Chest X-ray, PA view. Patient: 32 years old, sex M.
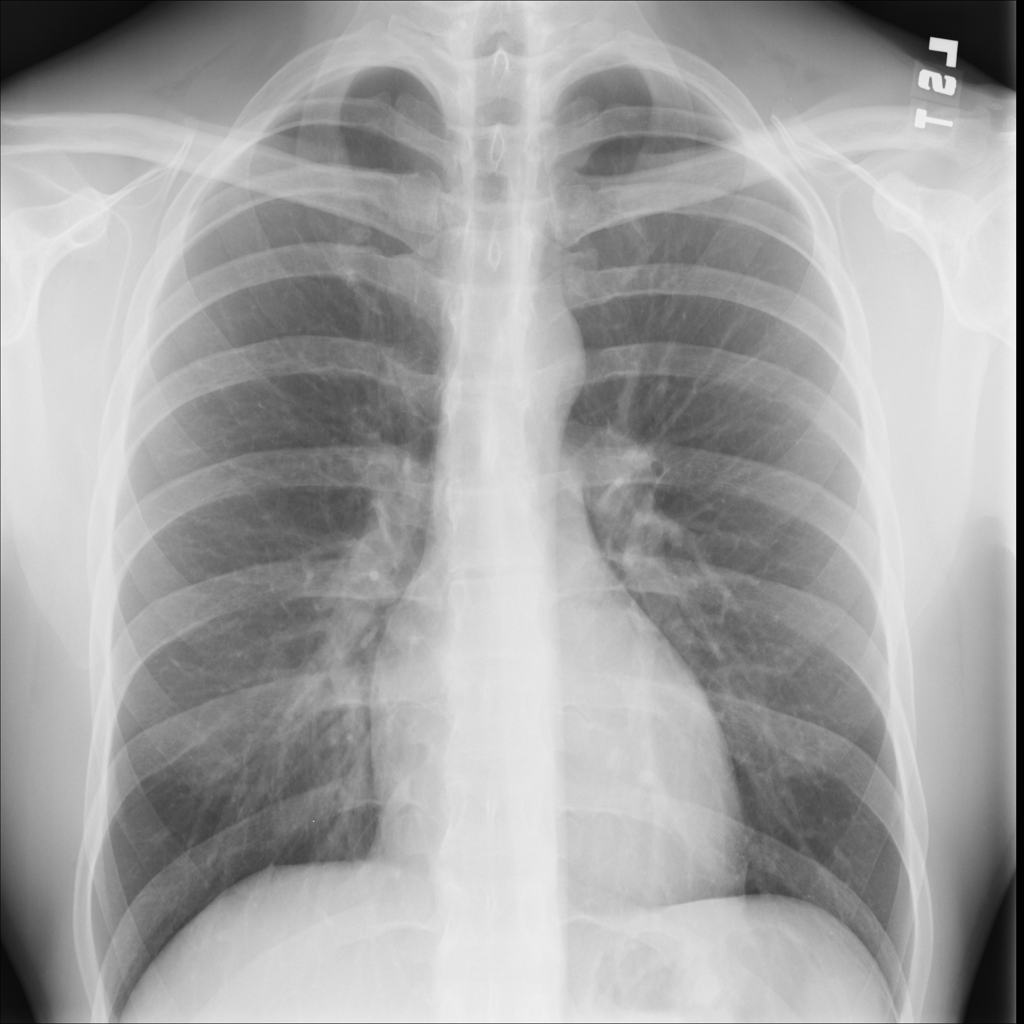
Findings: No Finding